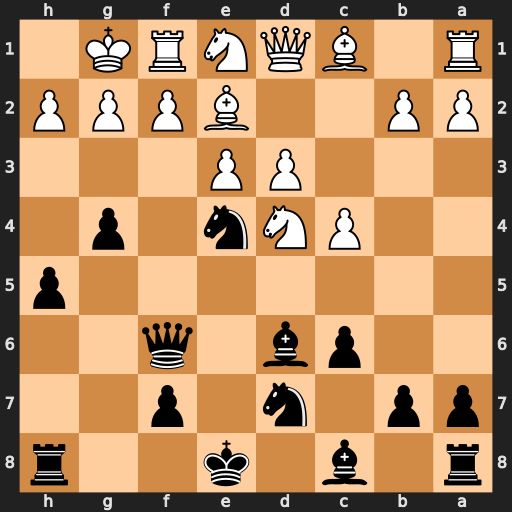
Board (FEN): r1b1k2r/pp1n1p2/2pb1q2/7p/2PNn1p1/3PP3/PP2BPPP/R1BQNRK1
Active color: b
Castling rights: kq
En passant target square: -
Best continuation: Bxh2+ Kxh2 Nxf2 Kg1 g3